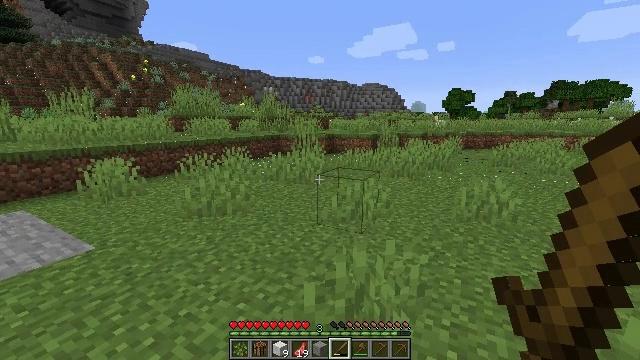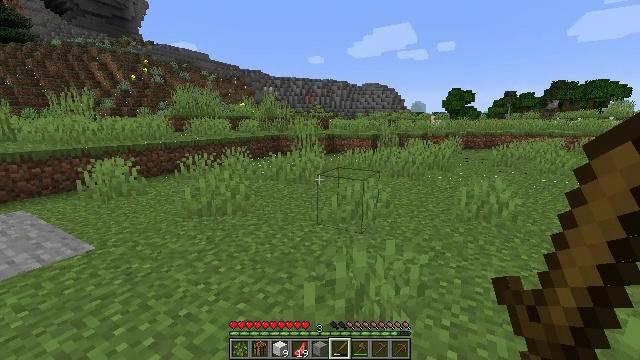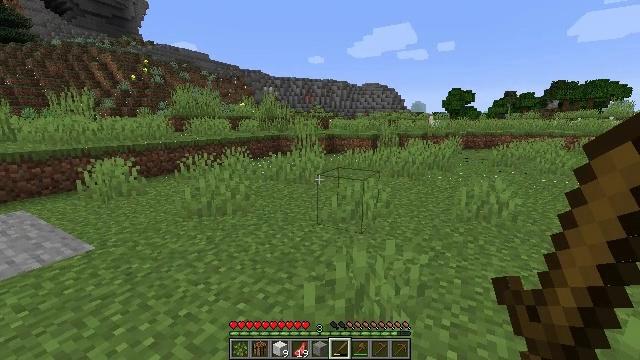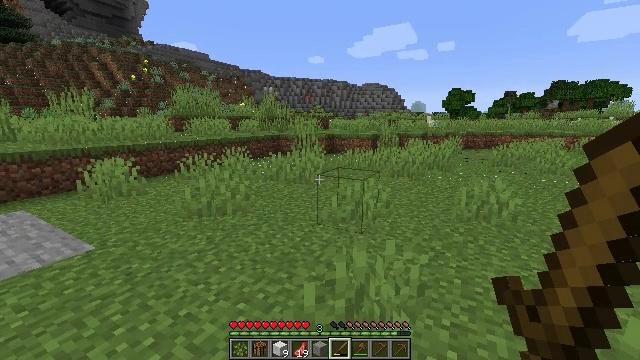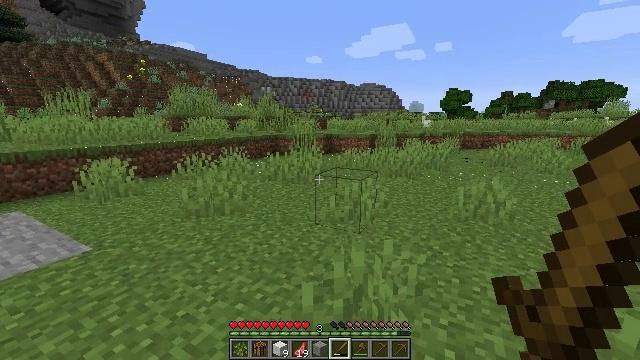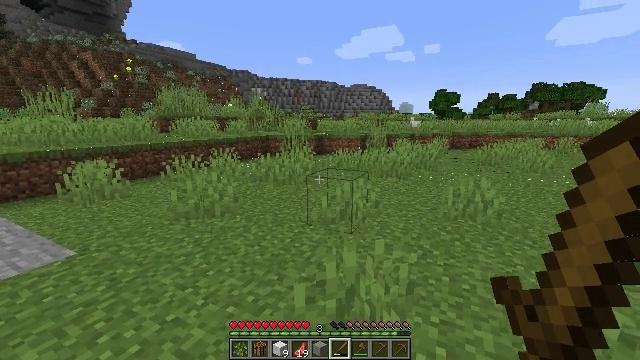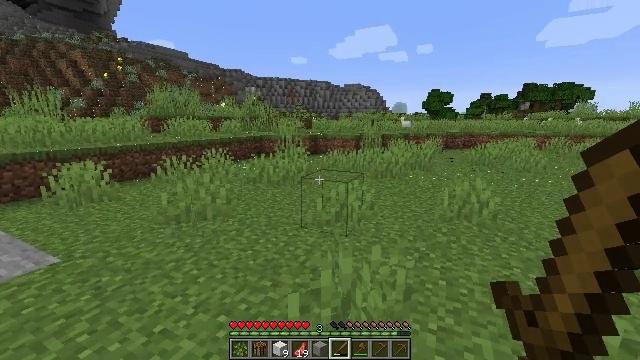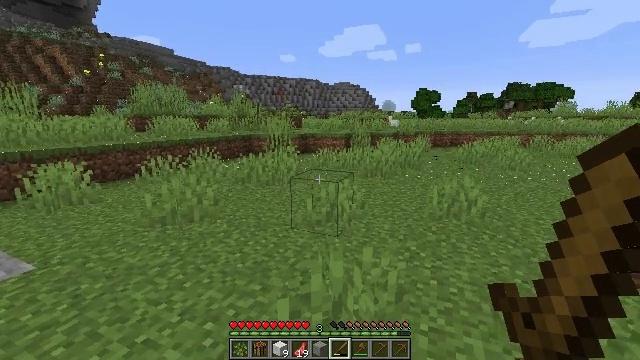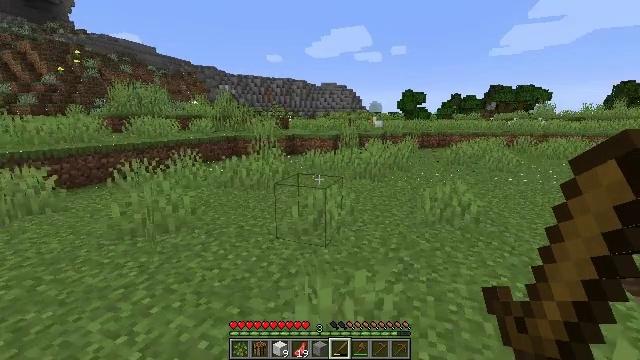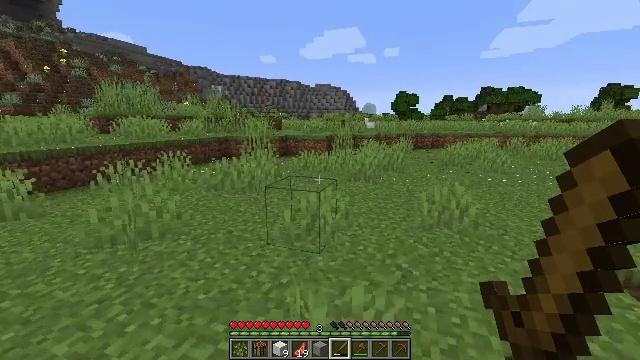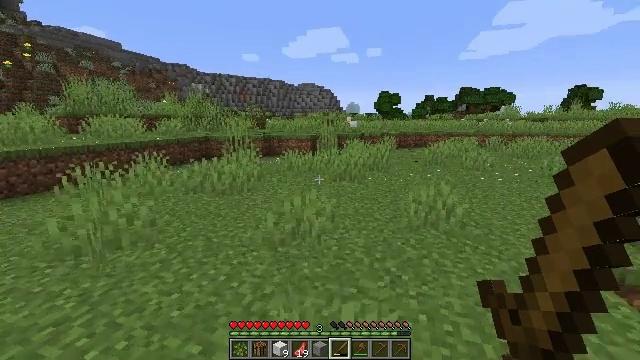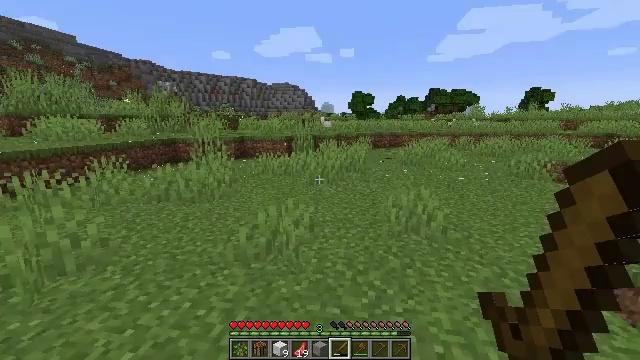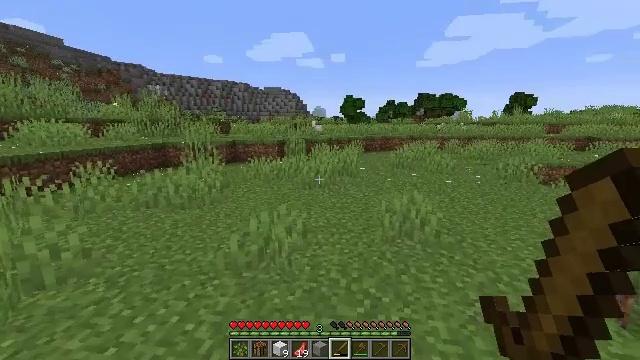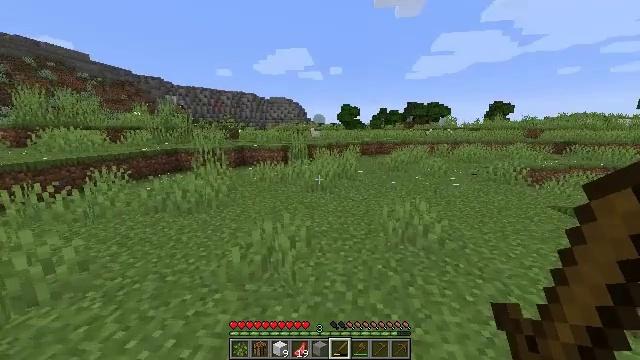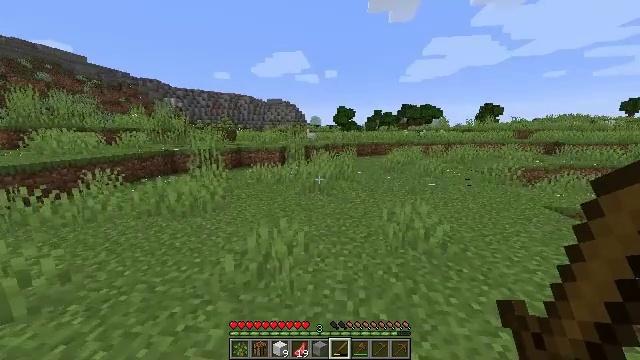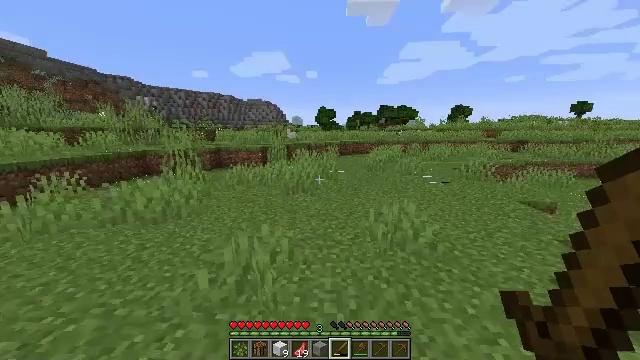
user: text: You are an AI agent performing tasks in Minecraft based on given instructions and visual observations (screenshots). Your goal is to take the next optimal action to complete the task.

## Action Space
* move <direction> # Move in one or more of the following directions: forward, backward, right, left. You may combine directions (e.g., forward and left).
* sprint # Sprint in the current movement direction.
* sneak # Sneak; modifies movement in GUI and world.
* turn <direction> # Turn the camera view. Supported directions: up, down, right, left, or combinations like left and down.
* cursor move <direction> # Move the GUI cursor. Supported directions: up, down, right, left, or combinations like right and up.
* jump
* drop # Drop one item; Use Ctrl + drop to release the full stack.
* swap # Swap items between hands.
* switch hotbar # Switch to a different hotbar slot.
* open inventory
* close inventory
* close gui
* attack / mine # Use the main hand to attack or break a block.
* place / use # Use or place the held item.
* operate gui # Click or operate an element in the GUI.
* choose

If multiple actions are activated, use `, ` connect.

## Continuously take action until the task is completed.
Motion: motion action
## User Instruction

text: Kill the chicken.
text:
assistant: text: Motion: no_op
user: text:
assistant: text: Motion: no_op
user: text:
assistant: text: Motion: no_op
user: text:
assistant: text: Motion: no_op
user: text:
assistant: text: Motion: turn right
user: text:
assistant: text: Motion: move forward, turn right
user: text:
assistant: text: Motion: move forward, turn right
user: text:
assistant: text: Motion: move forward, turn right
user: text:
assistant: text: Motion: move forward, turn right
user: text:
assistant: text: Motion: move forward, turn right
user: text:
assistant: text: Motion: move forward, sprint, turn right
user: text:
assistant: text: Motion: move forward, sprint, turn right
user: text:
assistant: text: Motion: move forward, sprint
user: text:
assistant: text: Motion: move forward, sprint
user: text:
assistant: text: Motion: move forward, turn right
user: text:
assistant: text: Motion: move forward, turn right
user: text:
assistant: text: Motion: move forward, sprint
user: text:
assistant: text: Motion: move forward, sprint
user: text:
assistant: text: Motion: move forward, sprint
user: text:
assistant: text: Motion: move forward, sprint
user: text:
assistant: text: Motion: move forward
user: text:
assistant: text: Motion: move forward
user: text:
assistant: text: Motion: move forward, sprint, turn left
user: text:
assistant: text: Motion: move forward, sprint, turn left and up
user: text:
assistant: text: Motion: move forward, sprint
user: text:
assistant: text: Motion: move forward, sprint
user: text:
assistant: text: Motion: move forward
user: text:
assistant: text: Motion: move forward
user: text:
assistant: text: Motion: move forward, sprint
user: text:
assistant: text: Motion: move forward, sprint